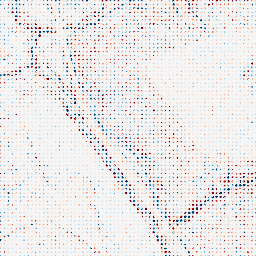
Category: edge_preserving
Decomposition family: bilateral
Decomposition parameters: d: 5
sigma_color: 50
sigma_space: 75
Upsampling method: sinc_blackman
Upsampling parameters: scale: 8
kernel_size: 4
Upsampling scale: 8